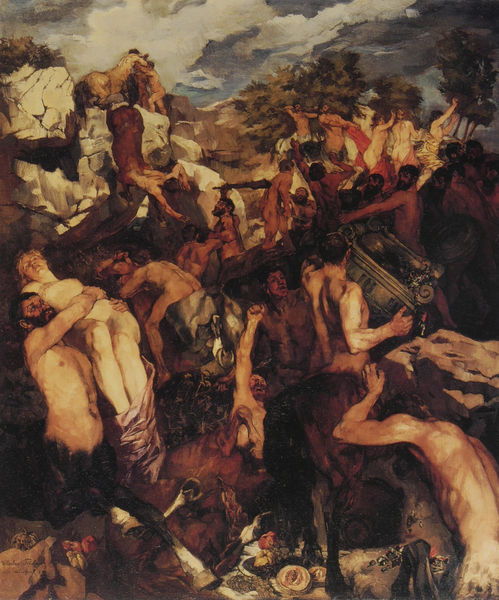
Titel: Kampf der Lapithen und Kentauren
Künstler: Heinrich Wilhelm Trübner
Institution: (Privatbesitz)
Schlagwörter: akt, baum, berg, blau, dunkel, felsen, gemälde, gestein, himmel, kampf, körper, mann, nackt, schatten, wolken, akte, bäume, frauen, komposition, landschaft, menschen, braun, frau, grau, hell, hintergrund, licht, männer, rücken, schwarz, säule, obst, rot, tier, tiere, tuch, weg, fest, hochformat, malerei, feier, arme, kleidung, leiche, stein, steine, öl, hügel, gewänder, pferd, pferde, früchte, kürbis, beine, fels, steil, figuren, gewalt, krieg, blue, column, columns, conflict, crowd, fight, men, oil, people, red, white, women, black, expressionism, figures, green, grey, painting, symbolism, woman, yellow, flowers, brown, nackte, oberkörper, flucht, fleisch, knochen, nacktheit, ruine, truhe, antike, sehnig, gefangen, raub, streit, überfall, leichen, dynamik, kiste, friedhof, ruinen, mythologie, orgie, kapitell, griechen, götter, massaker, verschlungen, angel, angels, apple, bacchus, centaur, centaurs, classic, classical, cliff, cloud, clouds, complex, cyclops, fall der antike, fighting, flesh, flowerd, food, fruit, gefangene, gods, greek, griechenland, gräber, götterwelt, harp, heall, heaven, horses, ionendekor, karg, kentauren, klassiyismus, klassizismus, lastenträger, life, man, mass, masses, mythology, naked, nude, nudes, nudity, olymp, pilage, pillage, rape, rock, rocks, roman, rubens, sabine, satyr, schmcuk, skin, sky, spoils, stone, struggle, säulenkapitell, toga, tree, böcklin, kentaur, zentaur, zentauren, entführung, hill, landscape, mountain, mountains, orange, trees, death, feet, light, räuber, color, realism, keule, allegory, battle, beard, french, myth, sten, falling, statue, cliffs, dead, storm, scene, feast, mythological, renaissance, colored, tempest, brauchtum, plündern, plünderung, faune, war, cloth, horse, breasts, god, chest, pale, eroberer, hooves, paint, pillar, work, goya, babylon, humans, steal, brandschatzen, tan, bundeslade, stones, el greco, jug, stealing, crags, muscle, bodies, goddesses, sabinerinnen, impression, painted, slaughter, car, fear, chaos, männer frauen, weapon, moses, club, move, wite, beards, horror, torture, wrestling, sabinerinen, grotto, s, warm, beating, melon, sly, quarrel, punishment, legend, dante, inferno, caravaggio, lifting, ribs, lycomedes, paiting, lapith, lapit, worship, oil paint, idolatry, mace, buttocks, capture, climbing, decay, deities, naked body, butts, collapse, tortue, kidnapping, abduction, centavres, kentavres, melons, pillaging, niachte, defiance, sabinians, cantaloupe